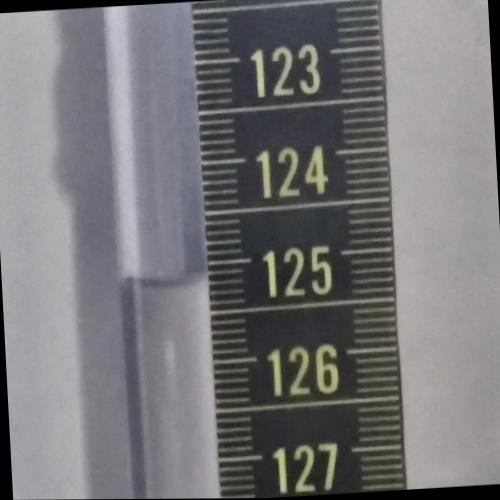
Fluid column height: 125.2 cm